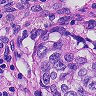
Metastatic tissue present: yes